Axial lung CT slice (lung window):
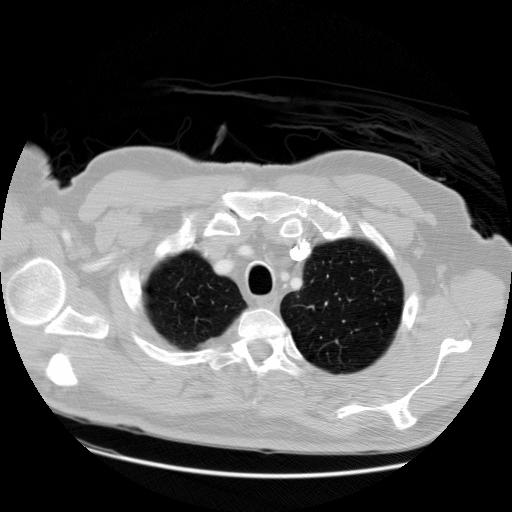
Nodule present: no